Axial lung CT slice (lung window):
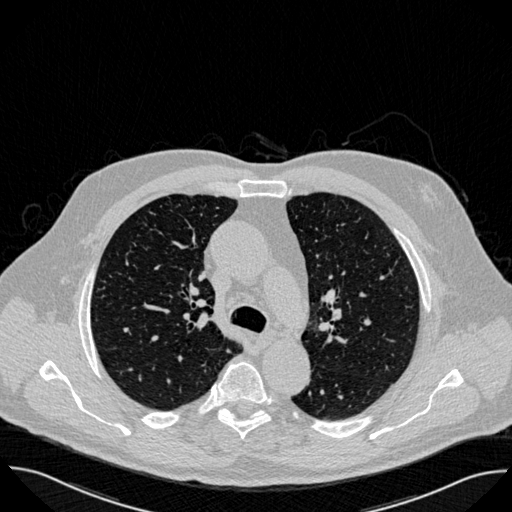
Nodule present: yes
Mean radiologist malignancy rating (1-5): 2.5